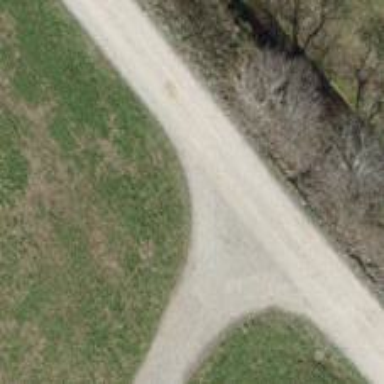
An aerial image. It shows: Track with fine gravel surface. The track type is grade 2.